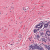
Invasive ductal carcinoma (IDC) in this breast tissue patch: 0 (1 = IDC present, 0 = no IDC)